Interaction volume radius: 5 \u00c5
Interaction volume height: 25 \u00c5
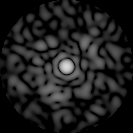
Disorder parameter: 0.8513